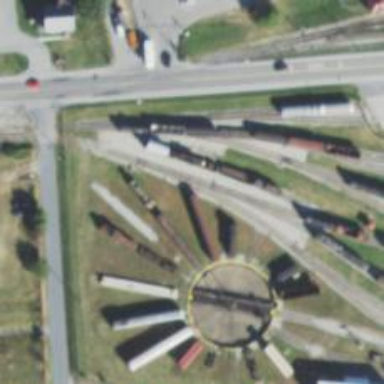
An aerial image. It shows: Preserved railway yard with rails.